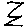
Label: zigzag